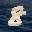
Label: 8